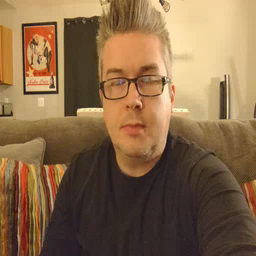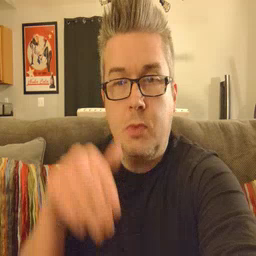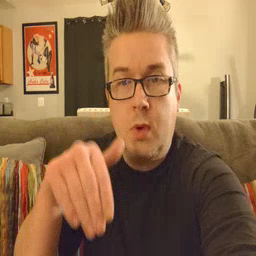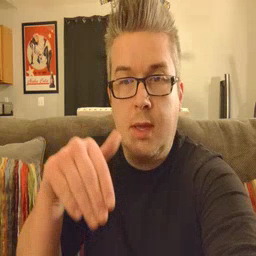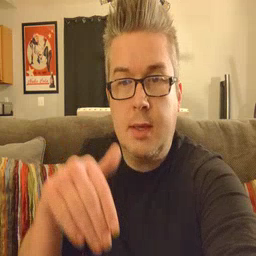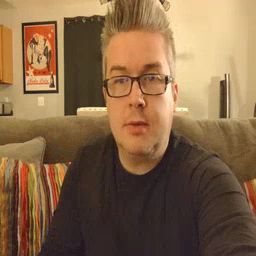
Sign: night